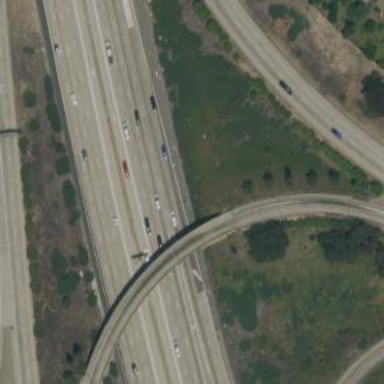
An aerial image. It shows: Asphalt motorway link.